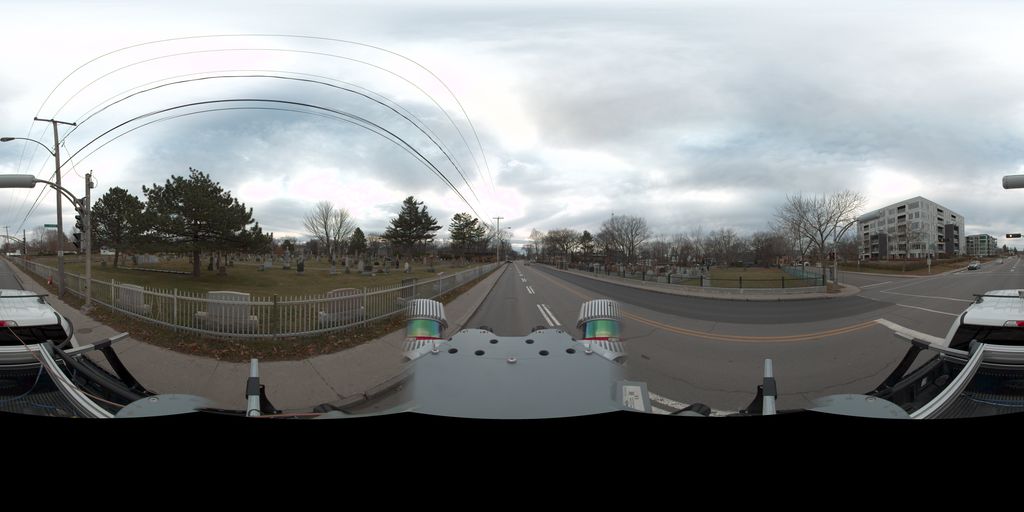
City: quebec_city